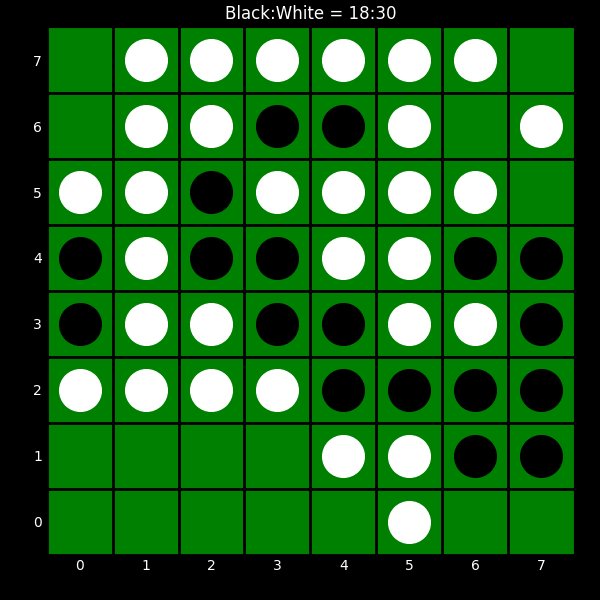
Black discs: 18
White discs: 30